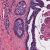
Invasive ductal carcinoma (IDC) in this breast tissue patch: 0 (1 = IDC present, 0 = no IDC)